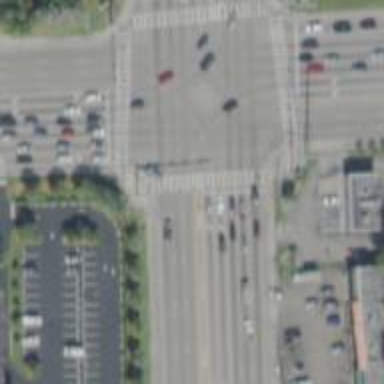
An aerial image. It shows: Marked road crossing.